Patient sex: F
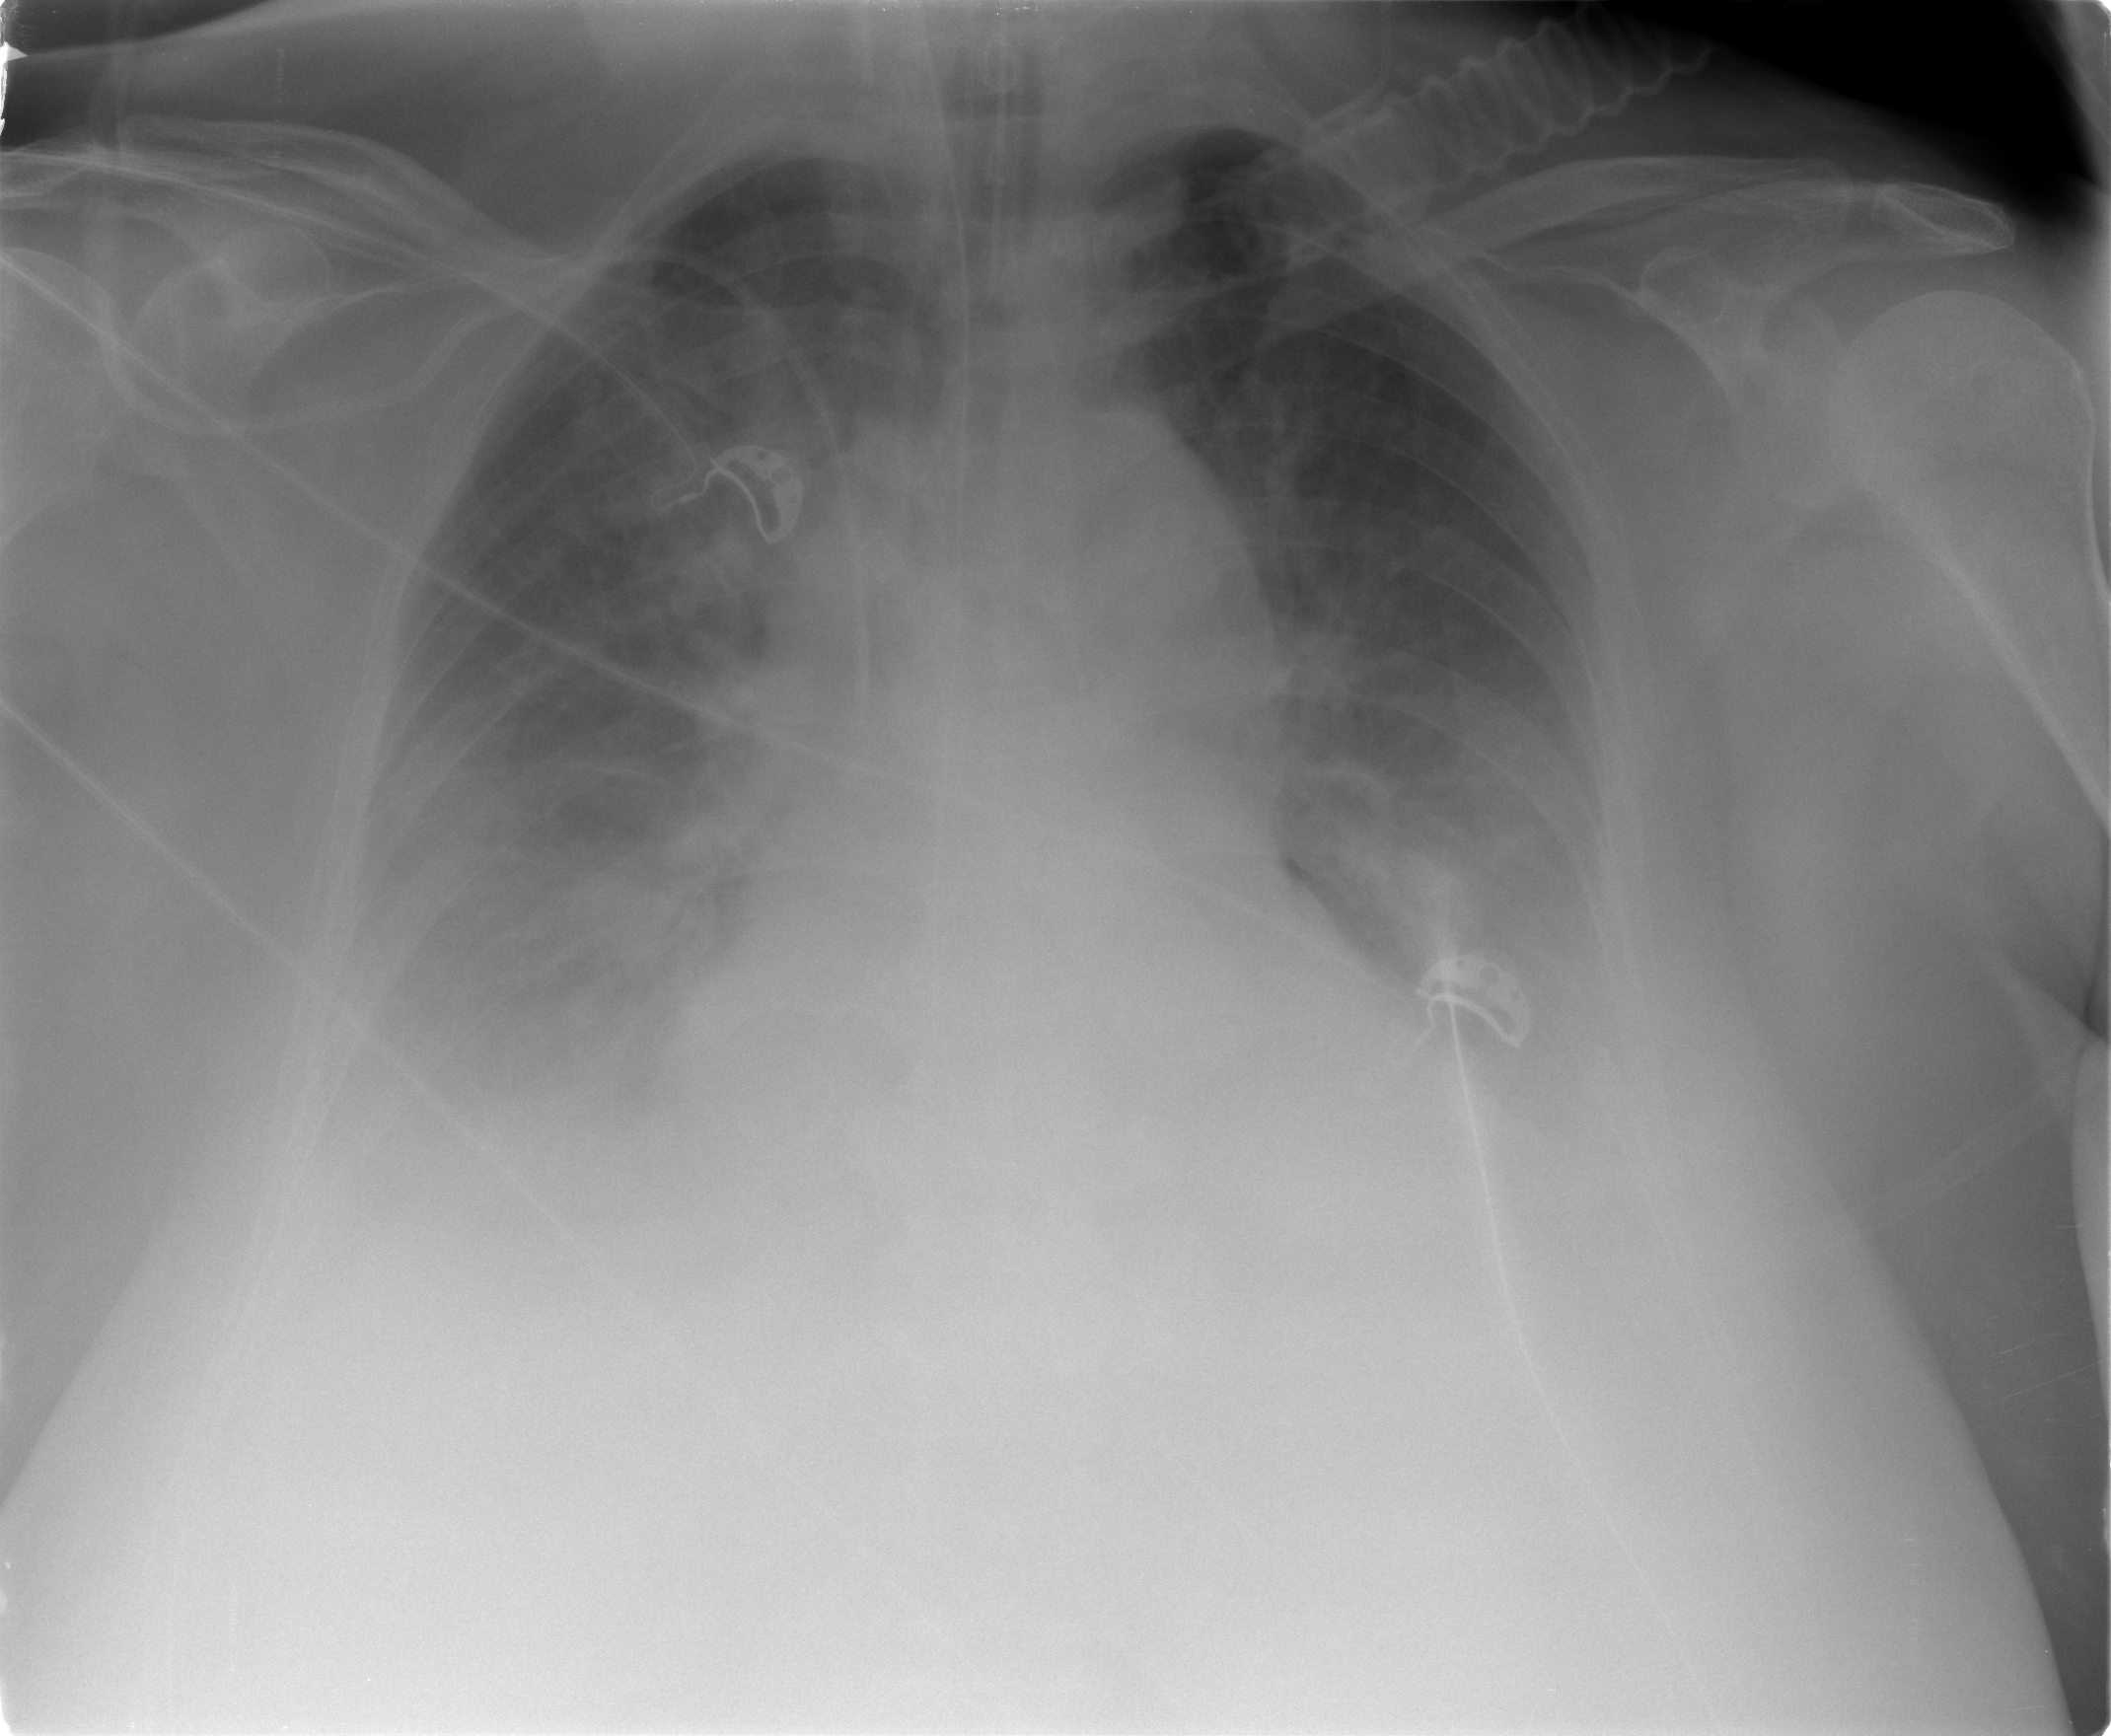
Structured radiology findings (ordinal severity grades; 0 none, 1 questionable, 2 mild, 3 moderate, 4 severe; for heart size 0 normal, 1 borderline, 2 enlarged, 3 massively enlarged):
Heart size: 2
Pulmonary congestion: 3
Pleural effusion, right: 2
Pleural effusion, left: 2
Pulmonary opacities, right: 2
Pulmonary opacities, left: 2
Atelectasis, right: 2
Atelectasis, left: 2